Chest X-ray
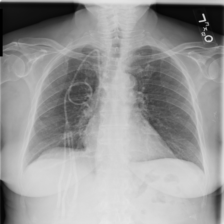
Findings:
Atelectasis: negative
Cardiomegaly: negative
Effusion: negative
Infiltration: negative
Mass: negative
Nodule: negative
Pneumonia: negative
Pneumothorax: negative
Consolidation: negative
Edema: negative
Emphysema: negative
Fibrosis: negative
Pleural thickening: negative
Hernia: negative